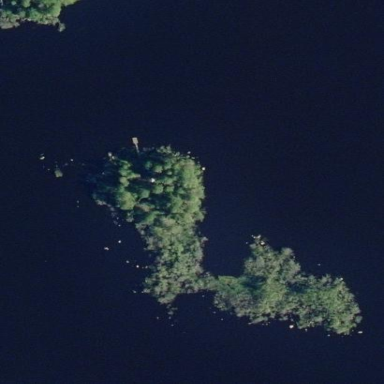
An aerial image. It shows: Deciduous broadleaved woodland on small islet.